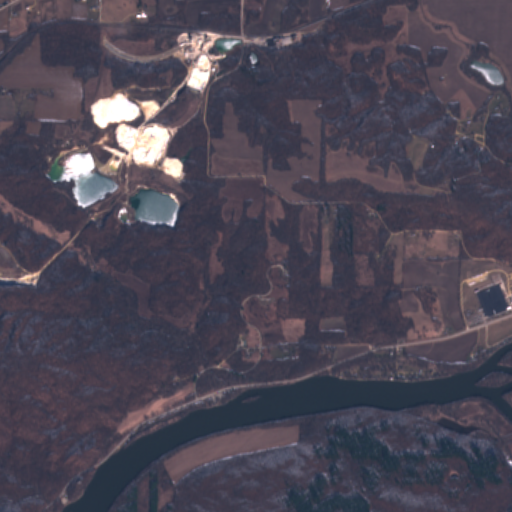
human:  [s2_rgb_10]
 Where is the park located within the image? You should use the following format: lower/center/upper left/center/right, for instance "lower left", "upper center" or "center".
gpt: The park is located in the lower center of the image.
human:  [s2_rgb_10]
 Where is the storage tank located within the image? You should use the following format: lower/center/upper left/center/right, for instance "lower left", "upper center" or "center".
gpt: The storage tank is located in the upper center of the image.
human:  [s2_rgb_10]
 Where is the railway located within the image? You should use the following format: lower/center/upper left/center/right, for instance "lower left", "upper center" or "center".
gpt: The railway is located in the upper of the image.
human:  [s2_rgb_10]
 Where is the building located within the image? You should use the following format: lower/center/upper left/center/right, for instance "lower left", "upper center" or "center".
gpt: There is no building in the image.